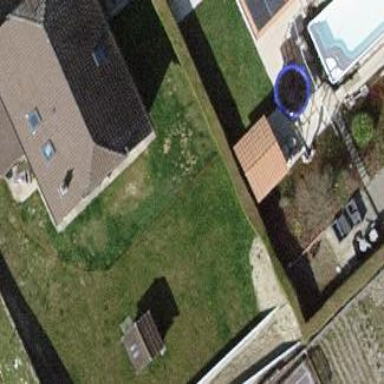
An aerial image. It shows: Simple house.